Field crop: tomato
Growth stage: 1
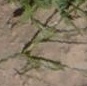
Species: cyperus